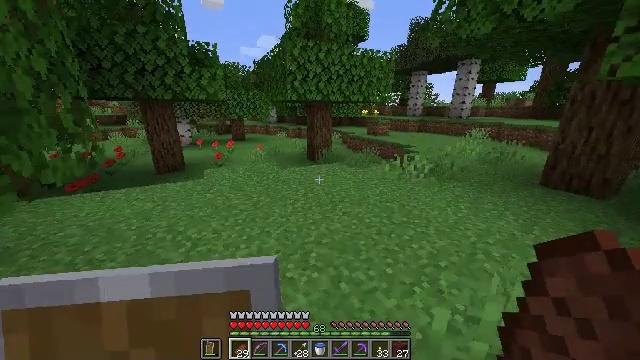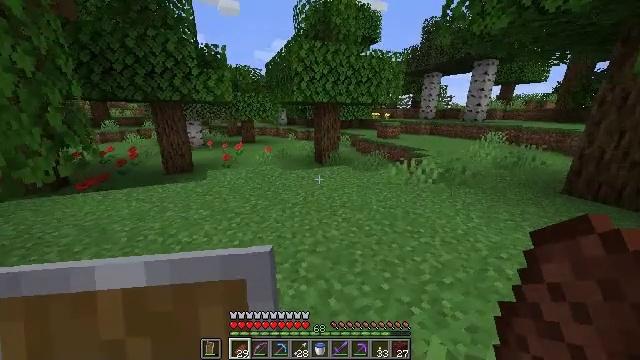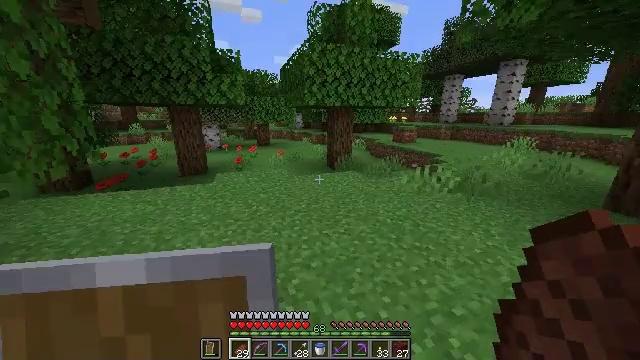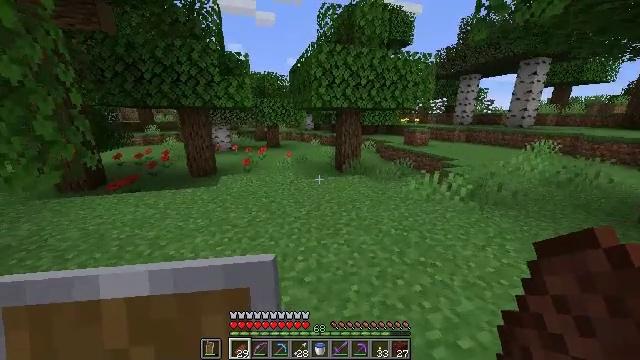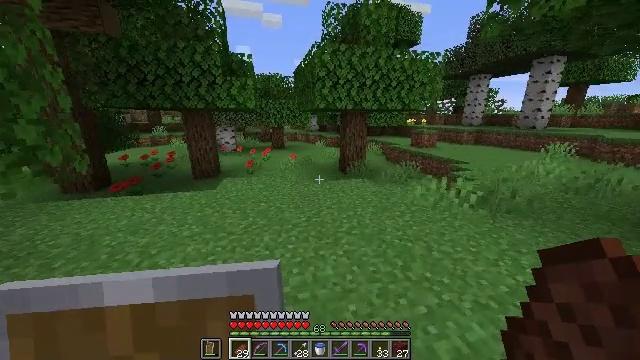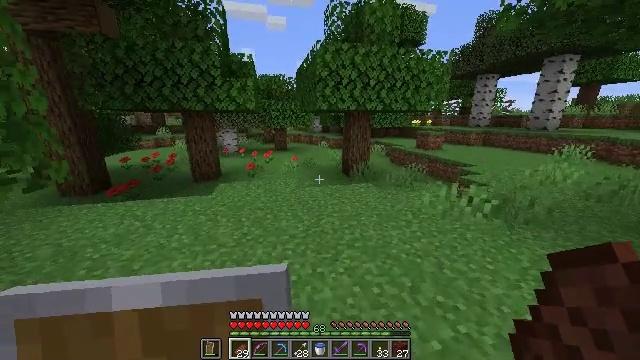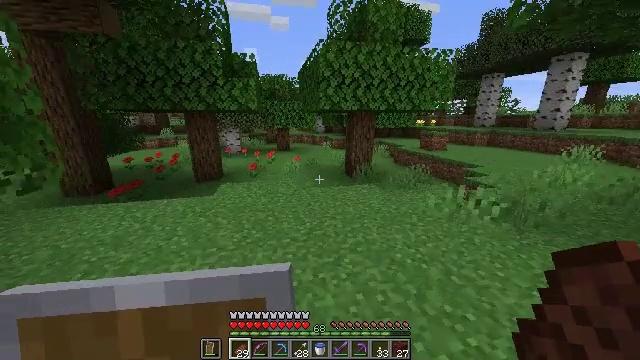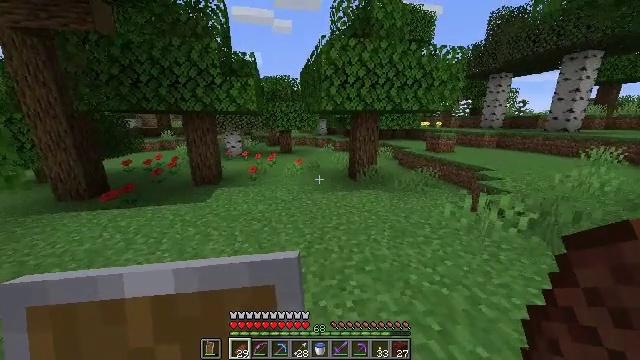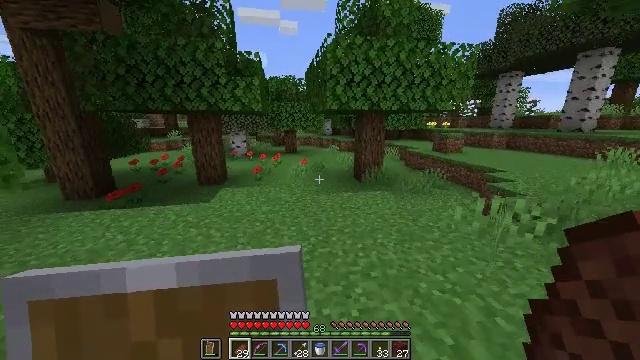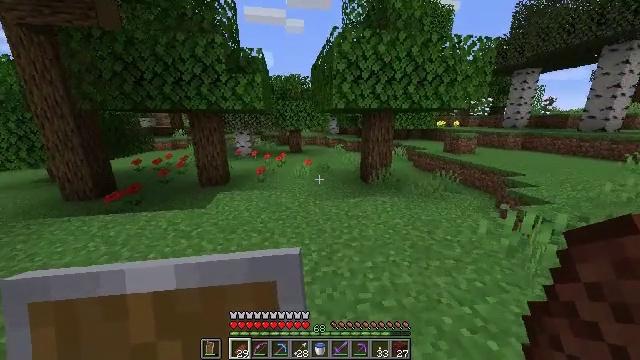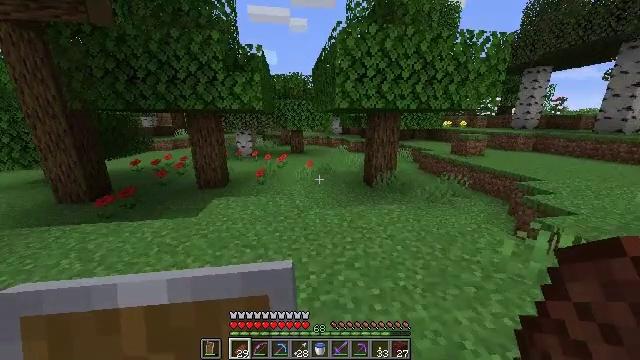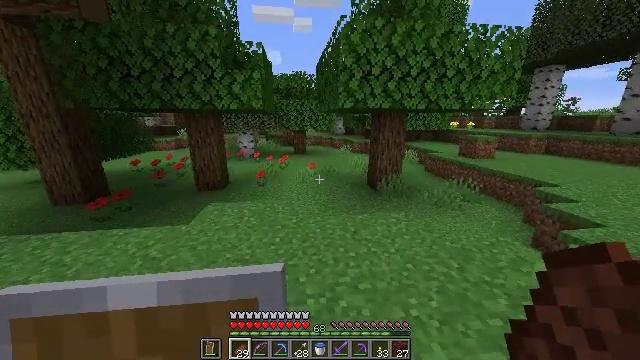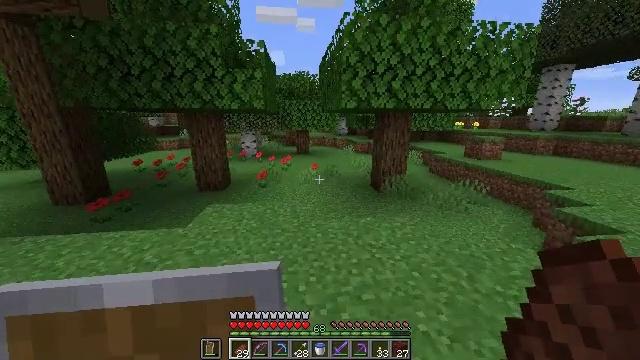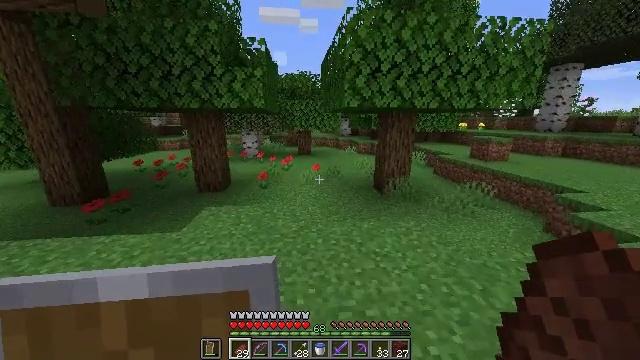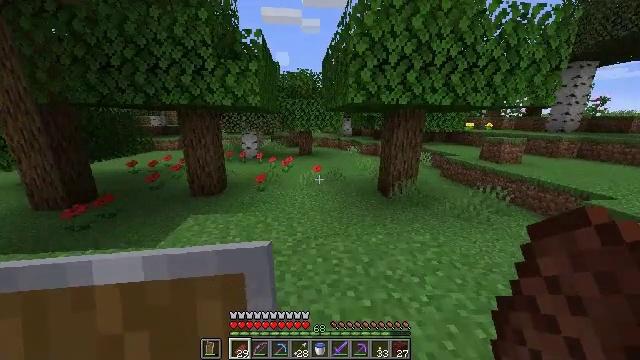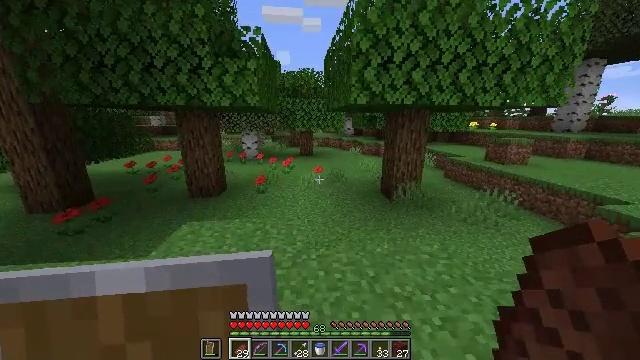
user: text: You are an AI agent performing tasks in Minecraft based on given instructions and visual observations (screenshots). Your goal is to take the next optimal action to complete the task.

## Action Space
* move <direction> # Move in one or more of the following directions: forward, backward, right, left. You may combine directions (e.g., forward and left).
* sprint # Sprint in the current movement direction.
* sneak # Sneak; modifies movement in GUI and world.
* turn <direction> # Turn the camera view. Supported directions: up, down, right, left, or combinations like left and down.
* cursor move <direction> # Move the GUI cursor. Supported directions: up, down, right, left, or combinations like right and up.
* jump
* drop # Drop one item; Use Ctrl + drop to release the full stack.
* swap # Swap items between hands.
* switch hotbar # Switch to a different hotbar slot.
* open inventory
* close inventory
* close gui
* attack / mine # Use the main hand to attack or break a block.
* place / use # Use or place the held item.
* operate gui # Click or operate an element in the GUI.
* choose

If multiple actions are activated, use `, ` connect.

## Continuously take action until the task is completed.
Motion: motion action
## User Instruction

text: Break the pumpkin to collect it.
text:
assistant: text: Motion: move forward and move right, turn left
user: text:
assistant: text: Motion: move forward and move right, turn left and up
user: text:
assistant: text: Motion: move forward and move right, turn left
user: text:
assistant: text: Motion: move forward, turn left
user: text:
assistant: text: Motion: move forward, turn left
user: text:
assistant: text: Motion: move forward
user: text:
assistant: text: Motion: move forward
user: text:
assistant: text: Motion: move forward, turn left
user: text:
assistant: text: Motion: move forward, turn left
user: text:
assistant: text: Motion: move forward
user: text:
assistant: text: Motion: move forward
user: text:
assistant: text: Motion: move forward
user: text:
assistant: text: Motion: move forward
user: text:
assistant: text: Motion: move forward
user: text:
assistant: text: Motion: move forward
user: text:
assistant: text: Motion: move forward
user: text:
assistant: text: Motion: move forward
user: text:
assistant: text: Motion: move forward
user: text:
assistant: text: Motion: move forward
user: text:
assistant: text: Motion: move forward
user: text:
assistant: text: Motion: move forward
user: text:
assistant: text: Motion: move forward
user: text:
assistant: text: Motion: move forward
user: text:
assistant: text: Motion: move forward
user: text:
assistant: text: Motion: move forward
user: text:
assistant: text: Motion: move forward
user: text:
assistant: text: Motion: move forward
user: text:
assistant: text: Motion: move forward
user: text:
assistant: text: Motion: move forward
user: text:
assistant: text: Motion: move forward